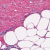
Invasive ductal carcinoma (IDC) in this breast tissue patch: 0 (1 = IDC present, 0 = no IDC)